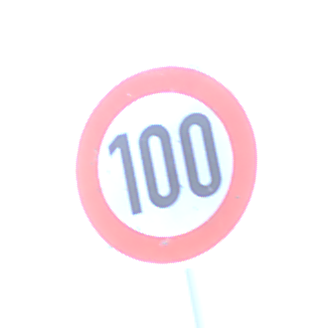
Verkehrszeichen: Geschwindigkeit100
Umgebung: Outdoor, Suburban
Tageszeit: SunriseSunset
Wetter: PartlyCloudy
Licht: Natural
Jahreszeit: NotSpecified
Kontrast: LowContrast